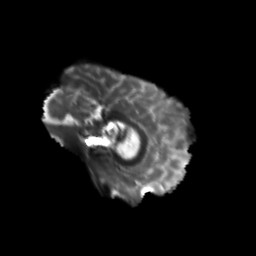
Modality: T2w
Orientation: sagittal
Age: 36
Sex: male
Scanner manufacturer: siemens
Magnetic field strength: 3 T
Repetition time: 3.5 s
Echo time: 0.104 s